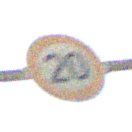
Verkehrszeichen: Geschwindigkeit20
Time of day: Night
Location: Outdoor (Nature)
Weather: Clear
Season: NotSpecified
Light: Natural